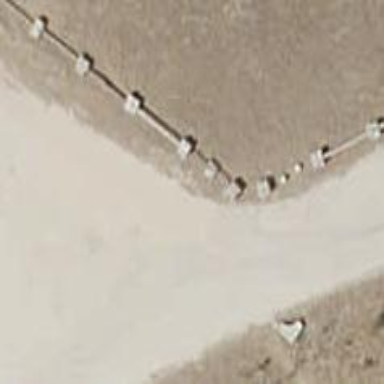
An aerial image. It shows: Bollard.